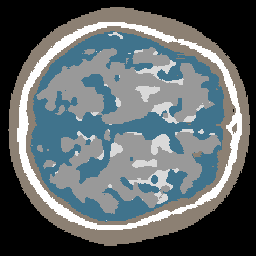
Label: no_lesion